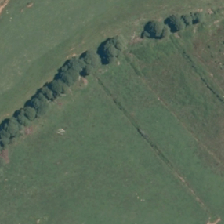
Land cover: herbaceous_freshwater_vege